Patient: sex F, age 19
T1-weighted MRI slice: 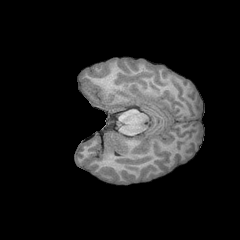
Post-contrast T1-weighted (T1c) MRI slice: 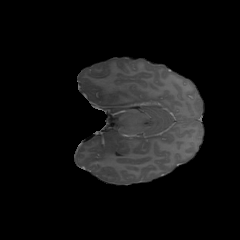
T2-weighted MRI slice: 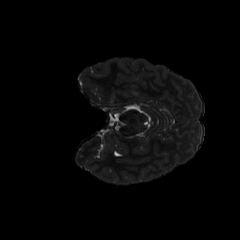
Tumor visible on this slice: no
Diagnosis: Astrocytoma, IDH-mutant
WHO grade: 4